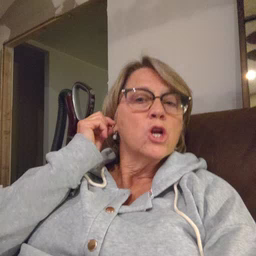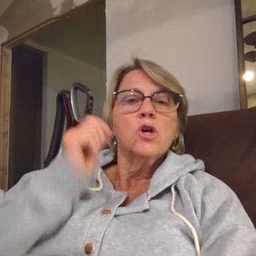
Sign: ear